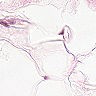
Metastatic tissue present: no